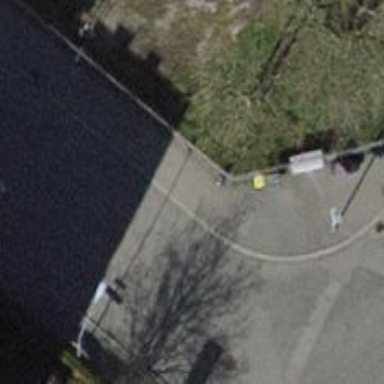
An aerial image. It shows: Post box is visible.